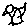
Label: bird